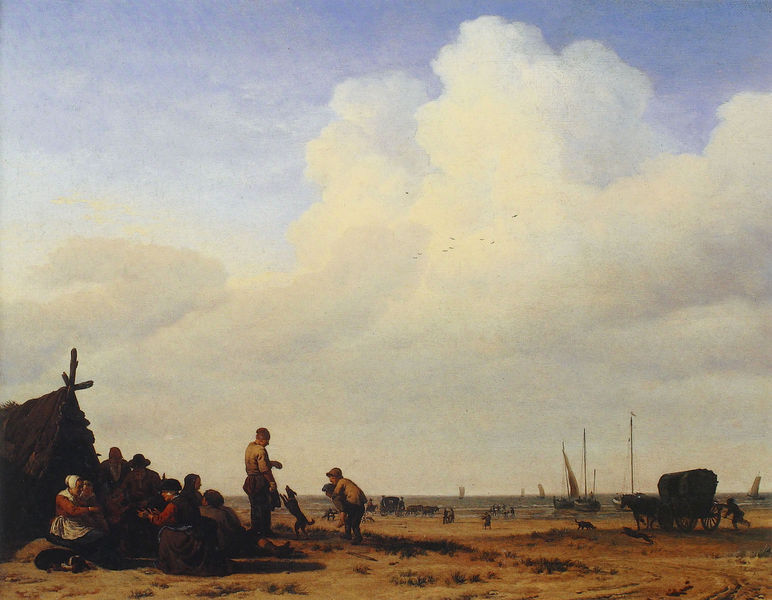
Titel: Strandtansicht
Künstler: Adriaen van de Velde
Institution: Den Haag, Mauritshuis
Schlagwörter: blau, gemälde, himmel, meer, wasser, wolken, frauen, landschaft, menschen, sand, see, ufer, schwarz, weiss, dach, haus, hund, haube, ebene, vögel, hütte, boot, boote, pferd, küste, schiff, schiffe, segel, düne, rast, kutsche, planwagen